Field crop: maize
Growth stage: 2
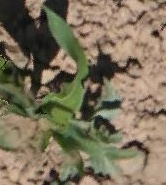
Species: maize